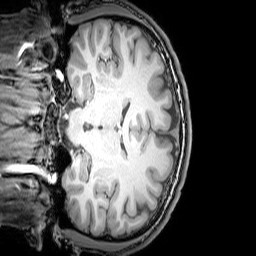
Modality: T1w
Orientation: coronal
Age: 23
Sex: male
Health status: healthy
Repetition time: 0.081 s
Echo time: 0.037 s